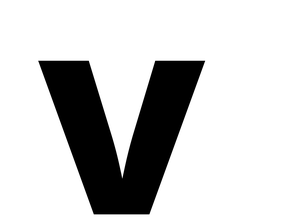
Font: Inter_ExtraBold